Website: home-depot
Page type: payment
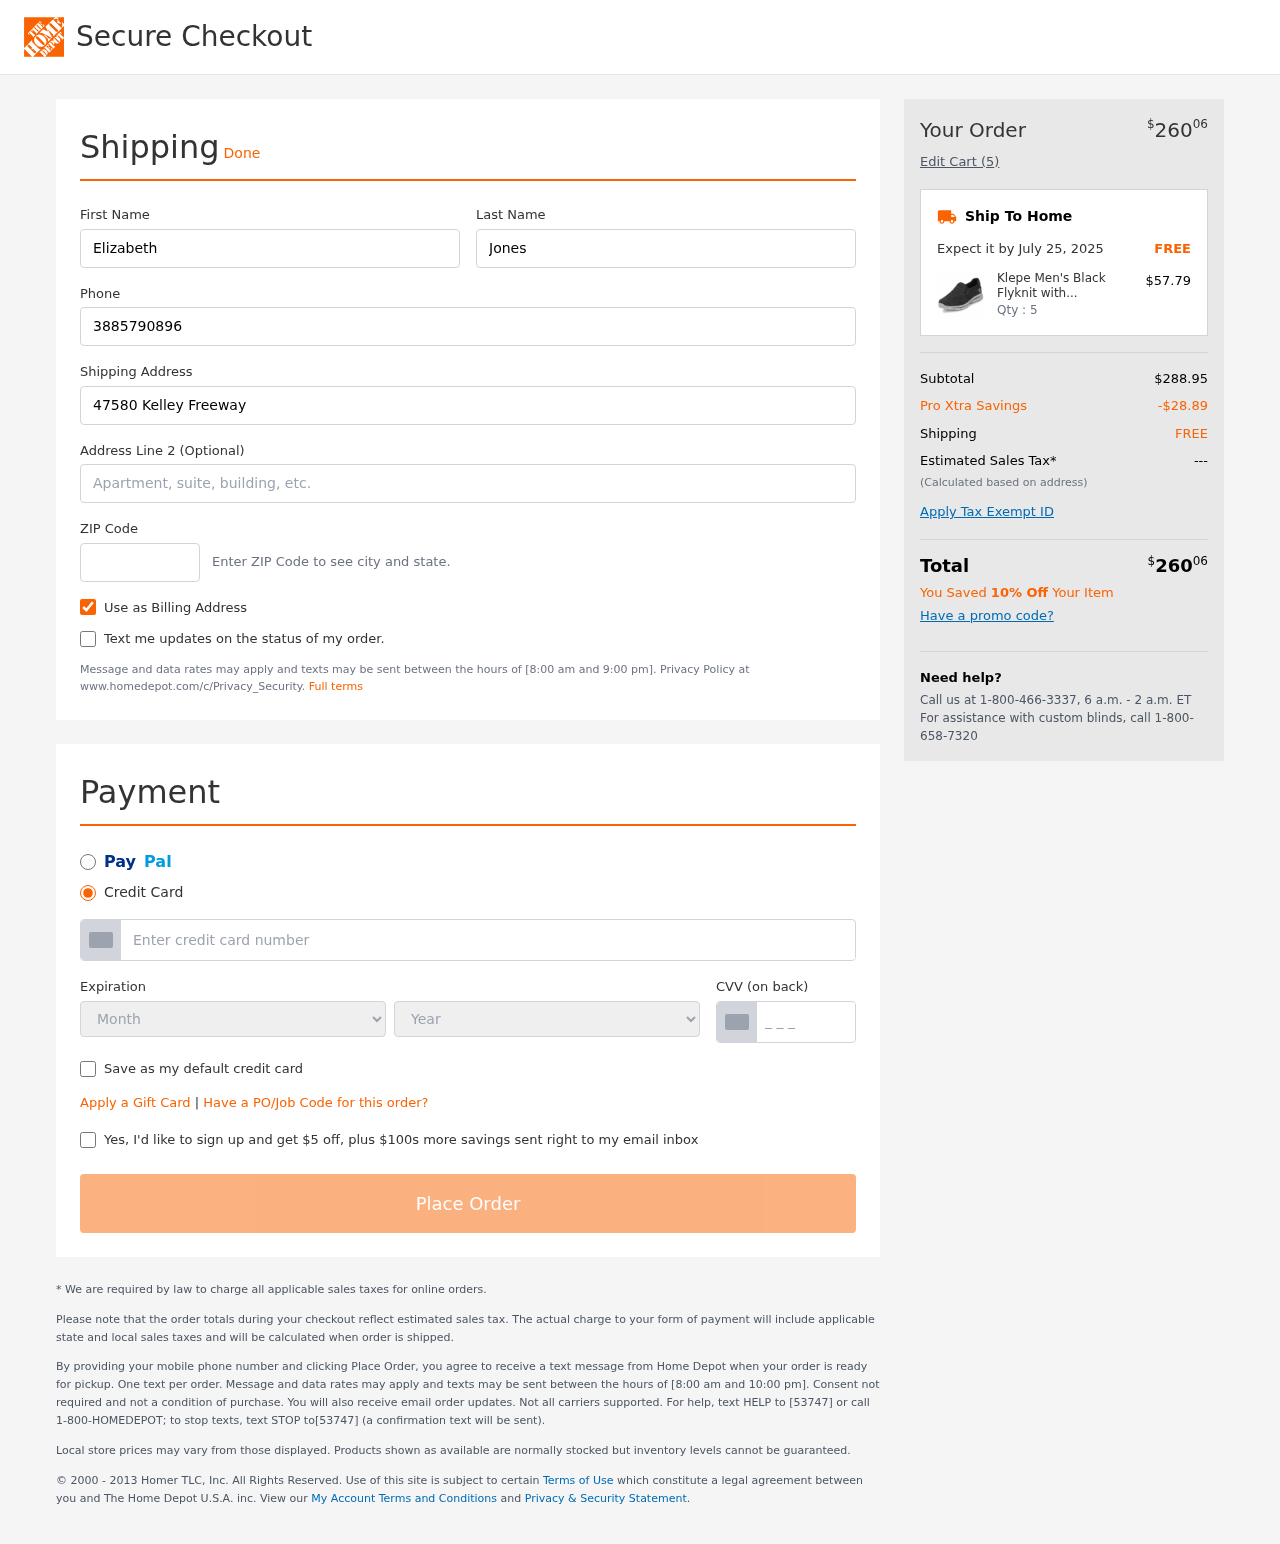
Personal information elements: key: PII_CARD_CVV
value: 0432
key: PII_CARD_EXPIRY_MONTH
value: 12
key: PII_CARD_EXPIRY_YEAR
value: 26
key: PII_CARD_NUMBER
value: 3402 5315 7966 940
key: PII_FIRSTNAME
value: Elizabeth
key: PII_LASTNAME
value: Jones
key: PII_PHONE
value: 3885790896
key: PII_POSTCODE
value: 79152
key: PII_STREET
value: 47580 Kelley Freeway Apt. 887
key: PII_STREET2
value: Suite 460
Product elements: key: PRODUCT1_NAME
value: Klepe Men's Black Flyknit with Memory Foam Running Shoes-7 UK (41 EU) (8 US) (M133/BLK)
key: PRODUCT1_PRICE
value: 57.79
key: PRODUCT1_QUANTITY
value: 5
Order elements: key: ORDER_TOTAL
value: $26006
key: ORDER_NUM_ITEMS
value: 5
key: ORDER_DELIVERY_DATE
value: July 25, 2025
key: ORDER_SUBTOTAL
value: $288.95
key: ORDER_DISCOUNT
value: -$28.89
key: ORDER_SHIPPING_COST
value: FREE